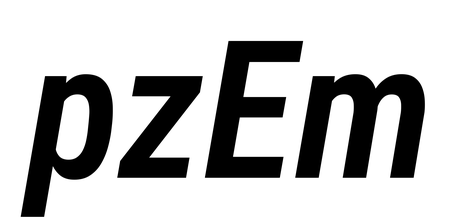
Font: Roboto-Italic_Condensed_SemiBold_Italic